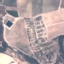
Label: PermanentCrop